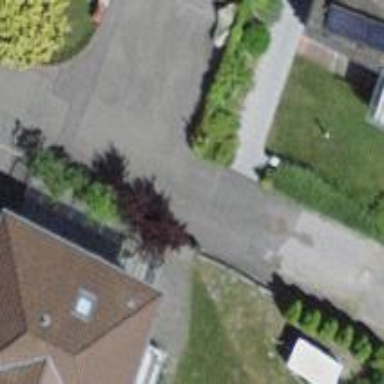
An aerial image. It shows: Residential road with asphalt surface and no sidewalk.